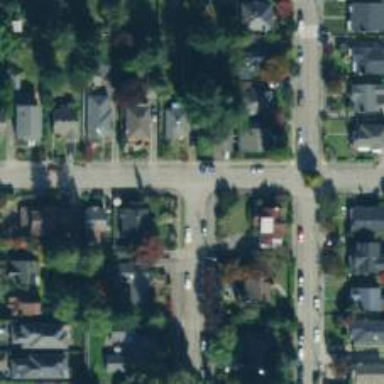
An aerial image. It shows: Residential road with separate sidewalk.